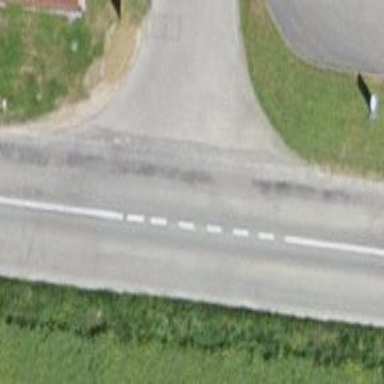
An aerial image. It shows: Secondary road with asphalt surface.